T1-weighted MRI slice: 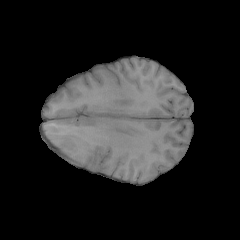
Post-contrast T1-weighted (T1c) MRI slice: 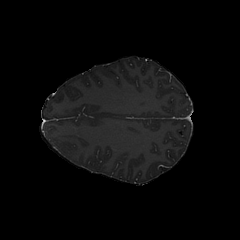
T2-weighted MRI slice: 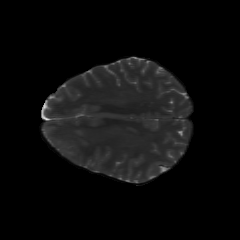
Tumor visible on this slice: yes